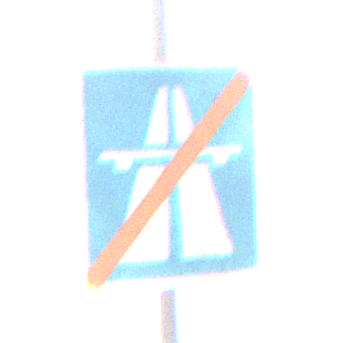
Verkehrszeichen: EndeAutbahn
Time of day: MorningAfternoon
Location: Outdoor (Nature)
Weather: PartlyCloudy
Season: NotSpecified
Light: Natural